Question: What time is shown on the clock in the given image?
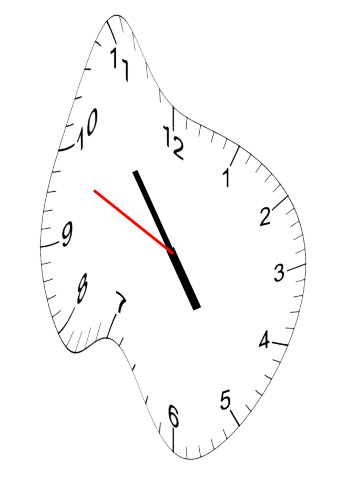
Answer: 04:53:49